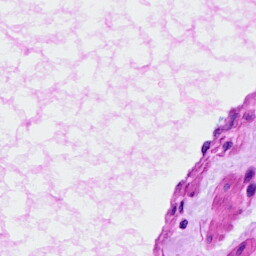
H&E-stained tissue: Ovarian